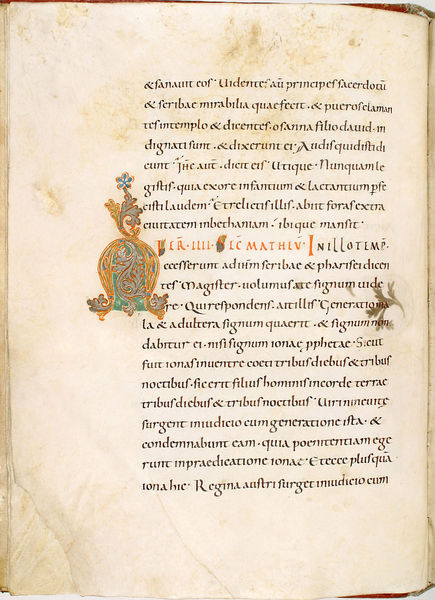
Titel: Gerocodex, Perikopenbuch
Institution: Darmstadt, Hessische Landesbibliothek
Schlagwörter: schrift, buchseite, latein